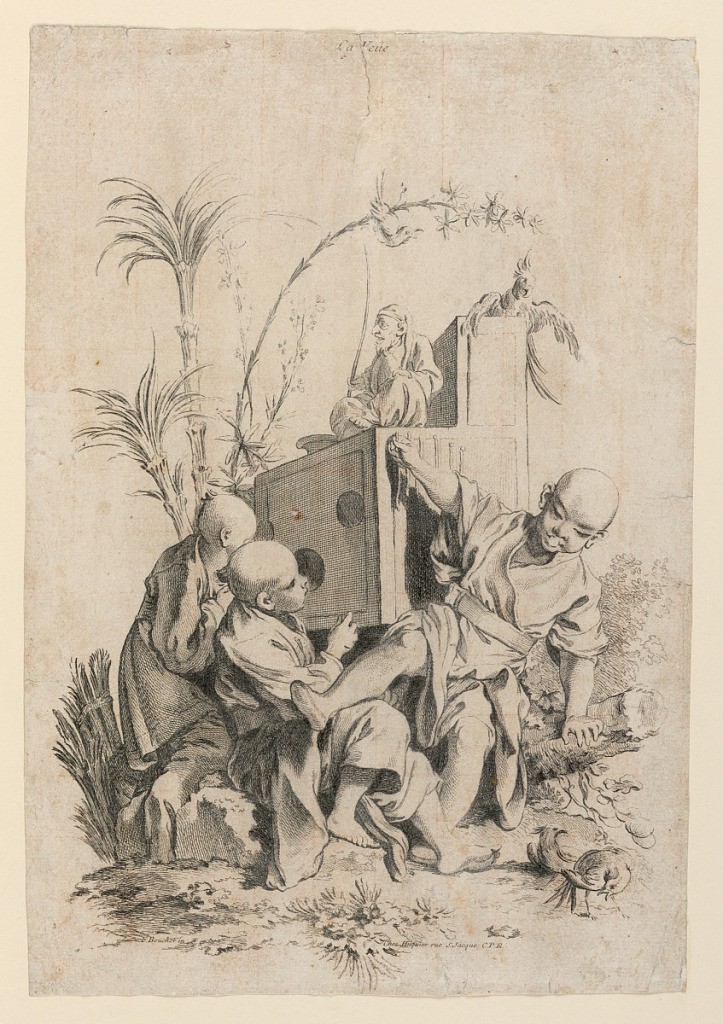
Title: La Veue (Sight) from the series Les Cinq Senses (The Five Senses)
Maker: François Boucher, French, 1703–1770
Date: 1720–1770
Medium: Etching and engraving on paper
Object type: Print
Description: Allegorical scene depicting the sense of sight. Four figures surround a structure with portholes in one side. Two figures peer into the holes. One teeters in the foreground, and an elderly figure is seated atop the structure. Landscape elements and birds surround.